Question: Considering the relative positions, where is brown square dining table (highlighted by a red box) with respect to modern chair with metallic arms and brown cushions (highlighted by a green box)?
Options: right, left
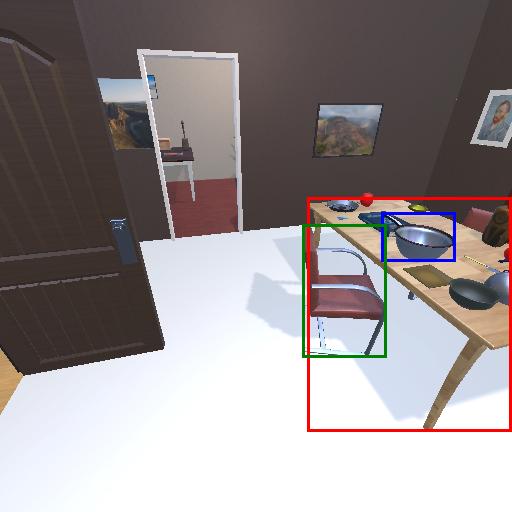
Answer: right